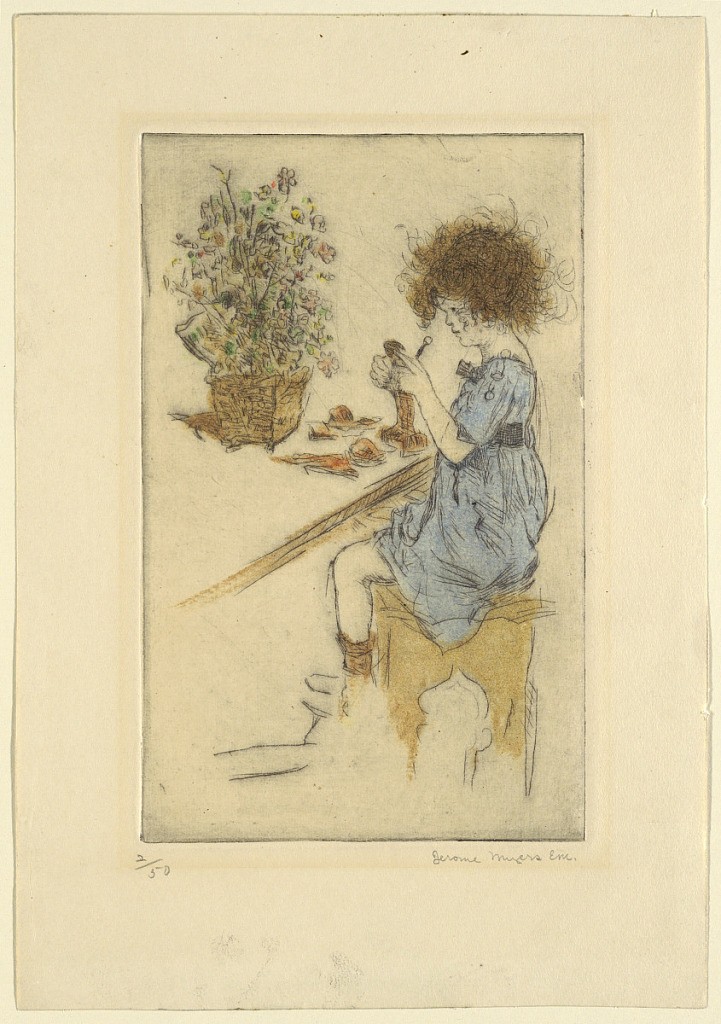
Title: Virginia Modeling
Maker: Jerome Myers, American, 1867–1940
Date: ca. 1912
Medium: Etching in black, colored inks on paper
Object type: Print
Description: A young girl, sitting before a table, modeling a figure. She faces left, in profile. A potted plant is on the table, left.